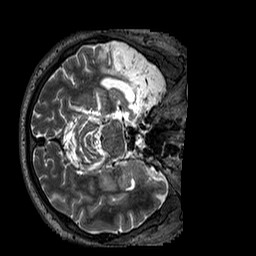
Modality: T2w
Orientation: axial
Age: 39
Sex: male
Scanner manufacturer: siemens
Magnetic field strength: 3 T
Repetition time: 3.2 s
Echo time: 0.567 s